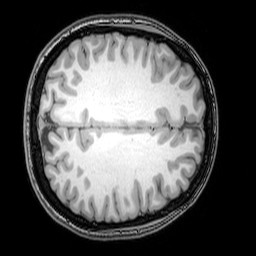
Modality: T1w
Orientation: axial
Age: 22
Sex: female
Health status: healthy
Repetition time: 0.081 s
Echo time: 0.037 s